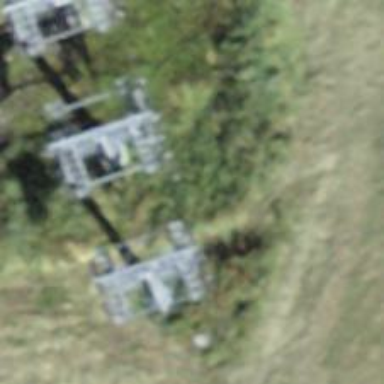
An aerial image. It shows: Pylon used for aerialway.